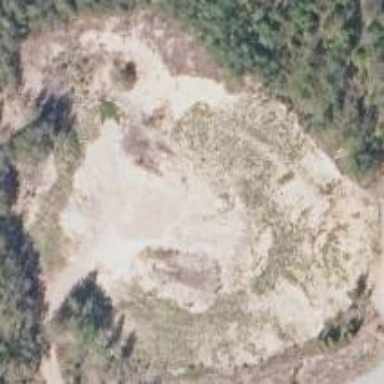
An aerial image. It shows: Quarry area.